Question: New to rails, and I'm doing some simple exercises. Now I'm playing around with error messages. I have a few questions concerning the default behavior of these
1) Why are all error messages prefixed with the variable that cases the validation error? In this case it's 'score'. How can I remove this attribute name from the error message, and just display my error message? There's gotta be an easy way to do this?
2) : Why is the "Score" label and the corresponding input field outlined in red. According to the _form.html.erb file, they are '<div class="field">' so I don't understand where this red outline is coming from. Is there a way to change this?
Thanks!

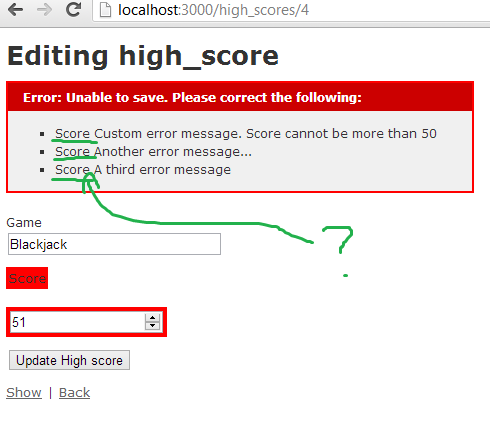
Answer: Welcome to Rails! First off, you're using the default scaffolding. If you're in rails 3.2+ then your styles will be located in '/app/assets/stylesheets'. You should have a file in there called 'scaffold.css.scss'. This file is what is styling the red on the page.
Now as for the markup, You have control over how these message are displayed. When an object is saved, but validation fails, the object will have an 'errors' object.
'''
@car = Car.new(params[:car])
@car.save #=> false
@car.errors.messages #=> {:make => "can't be blank", :model => "doesn't make sense"}
'''
As you can see, the messages method on this errors object will return a hash where the keys are the attributes that failed validation, and the values are the string messages from your validations.
These validations are set in your model, and can be fully customized by you.
'''
class Car
validates :make, presence: true
validates :model, presence: true, message: "doesn't make sense"
end
'''
So in your views you could easily do something like
'''
<% if @car.errors.any? %>
<% @car.errors.messages.each do |field, message| %>
<!-- your custom html here -->
<% end %>
<% end %>
'''
So hope this helps!